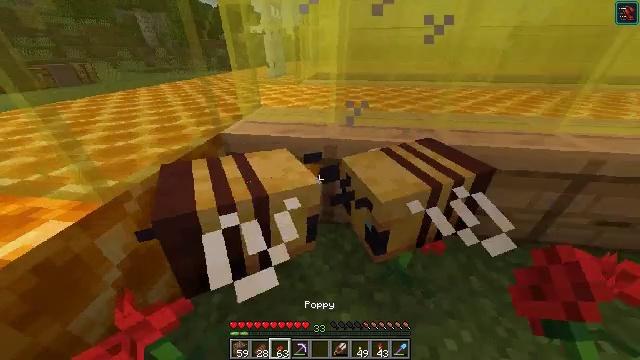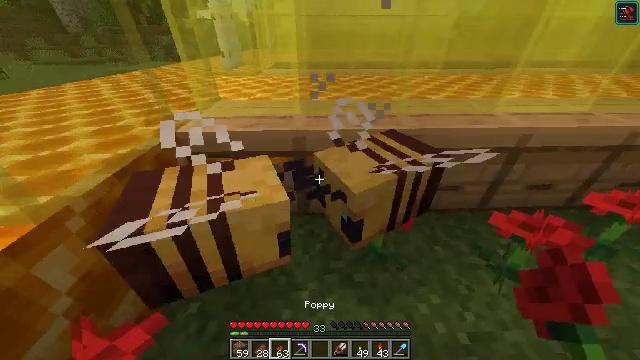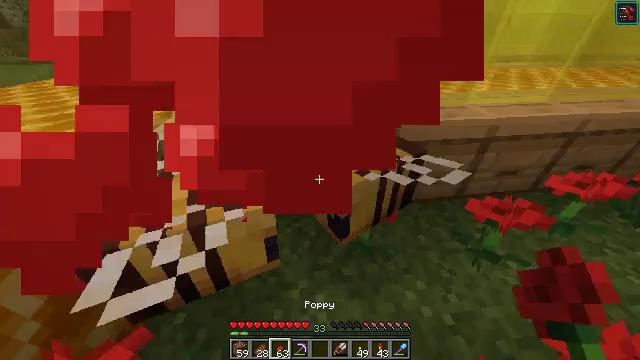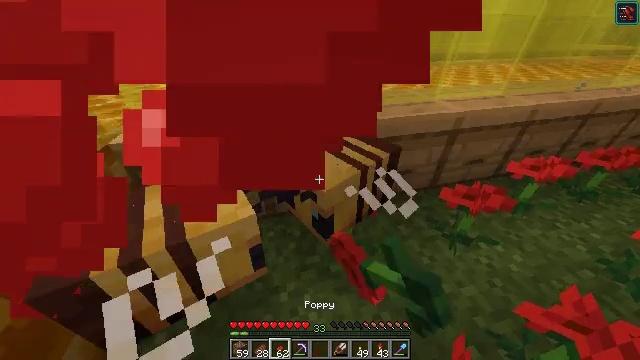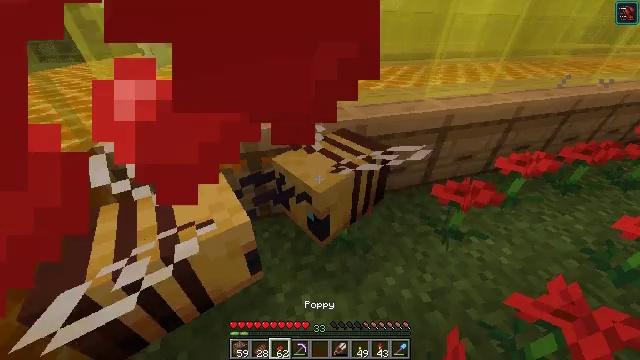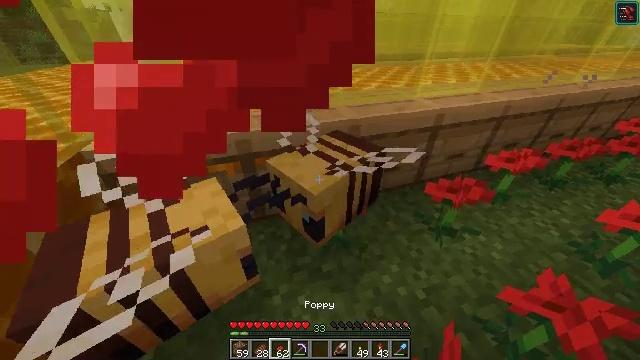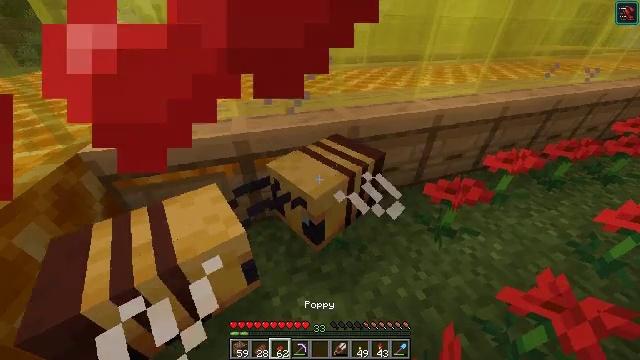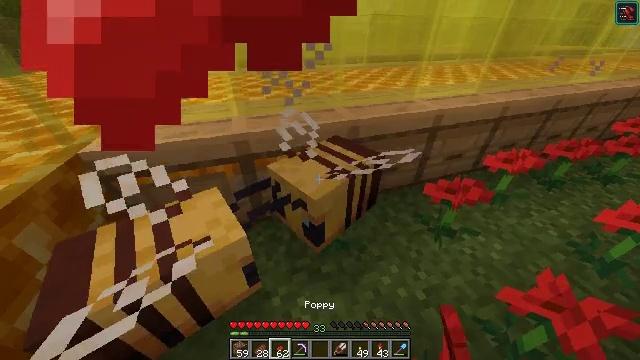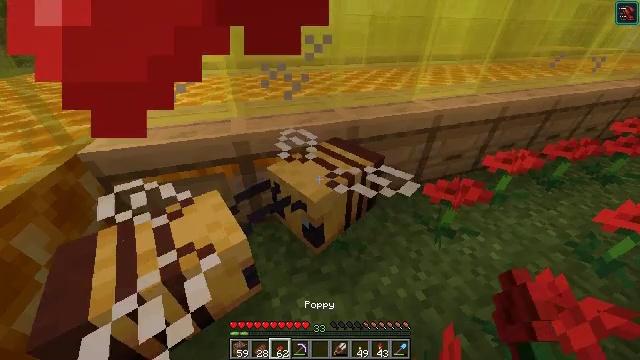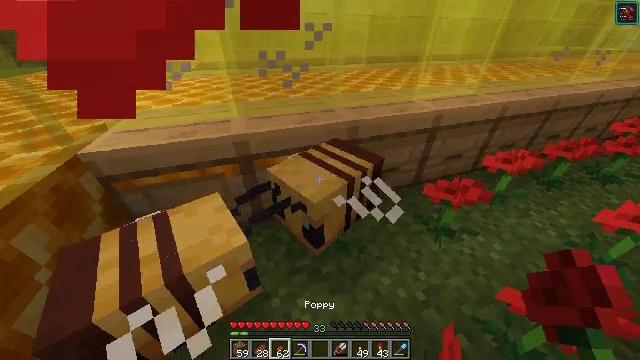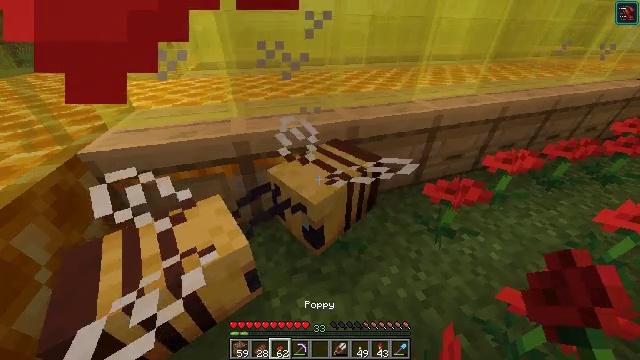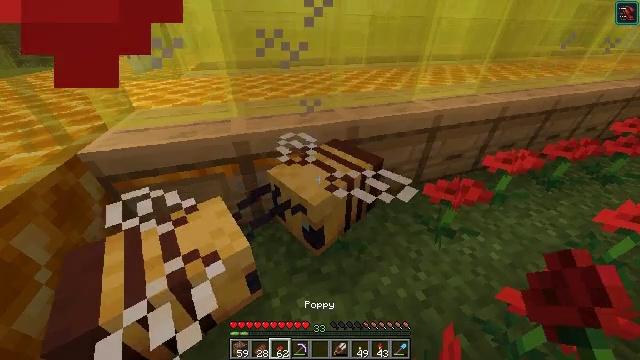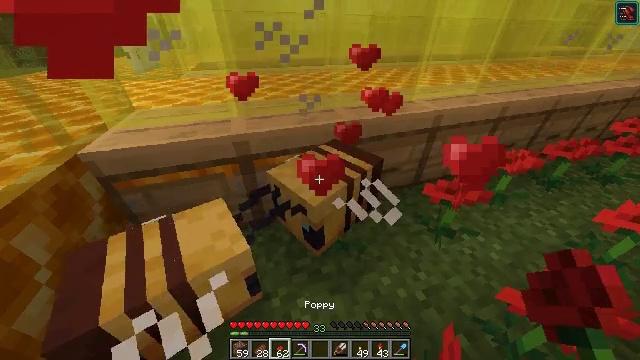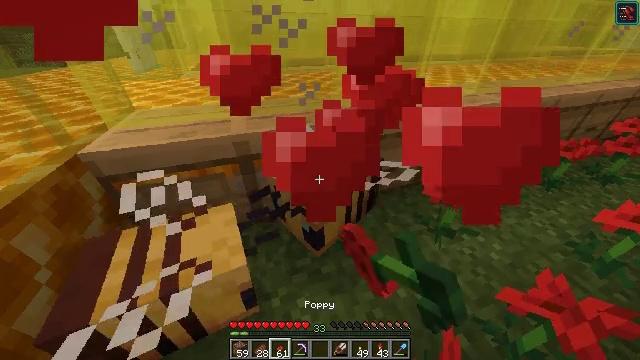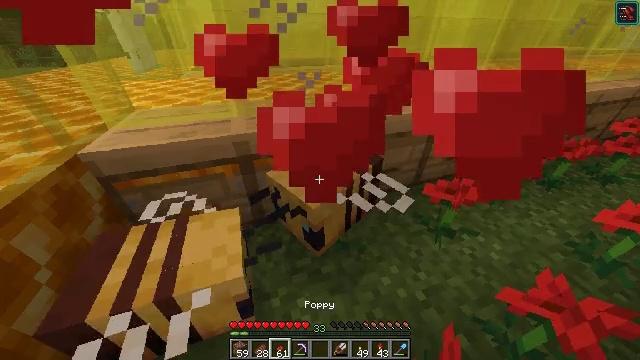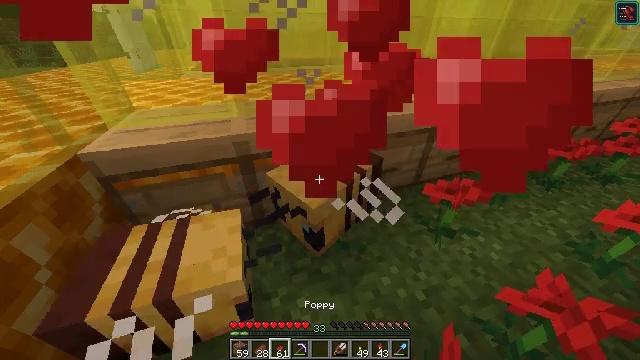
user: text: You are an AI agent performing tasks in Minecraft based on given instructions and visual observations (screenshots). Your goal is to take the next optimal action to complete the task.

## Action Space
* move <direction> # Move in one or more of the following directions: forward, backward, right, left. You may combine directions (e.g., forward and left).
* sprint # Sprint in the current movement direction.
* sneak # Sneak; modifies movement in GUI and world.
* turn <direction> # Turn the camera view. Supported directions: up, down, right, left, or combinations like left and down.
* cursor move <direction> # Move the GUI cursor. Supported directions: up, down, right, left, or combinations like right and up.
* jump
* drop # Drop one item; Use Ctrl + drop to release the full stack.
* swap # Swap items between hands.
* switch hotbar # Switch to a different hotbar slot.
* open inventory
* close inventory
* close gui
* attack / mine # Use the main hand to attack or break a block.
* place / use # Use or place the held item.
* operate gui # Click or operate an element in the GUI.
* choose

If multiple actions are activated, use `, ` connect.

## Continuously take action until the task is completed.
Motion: motion action
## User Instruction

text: Organize honeycombs in a 2x2 pattern to craft a honeycomb block.
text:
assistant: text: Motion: turn right and down
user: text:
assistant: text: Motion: turn right
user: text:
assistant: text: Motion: turn right
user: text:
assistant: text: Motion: turn right
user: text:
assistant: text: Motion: turn right
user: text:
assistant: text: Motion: no_op
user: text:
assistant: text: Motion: use / place
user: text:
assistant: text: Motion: use / place
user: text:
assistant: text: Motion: use / place
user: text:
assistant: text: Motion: no_op
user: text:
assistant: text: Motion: no_op
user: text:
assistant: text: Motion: no_op
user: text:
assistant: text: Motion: no_op
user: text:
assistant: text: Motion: no_op
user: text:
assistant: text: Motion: no_op
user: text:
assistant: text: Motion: no_op
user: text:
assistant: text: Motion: no_op
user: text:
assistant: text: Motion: turn right and up
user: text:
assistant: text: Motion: turn right and up
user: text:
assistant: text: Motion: move forward, turn right and up
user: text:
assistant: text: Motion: move forward, turn right
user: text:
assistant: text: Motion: move forward, turn right
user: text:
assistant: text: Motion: move forward, turn right
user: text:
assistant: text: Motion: move forward, turn right
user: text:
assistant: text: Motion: move forward
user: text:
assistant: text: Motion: move forward
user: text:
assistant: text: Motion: move forward
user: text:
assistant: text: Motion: move forward
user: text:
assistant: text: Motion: move forward
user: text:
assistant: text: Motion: move forward